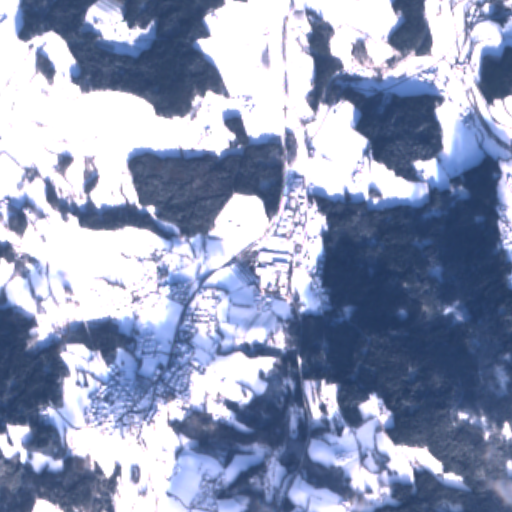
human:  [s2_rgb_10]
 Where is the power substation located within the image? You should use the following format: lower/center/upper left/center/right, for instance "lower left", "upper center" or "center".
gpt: The power substation is located in the center of the image.
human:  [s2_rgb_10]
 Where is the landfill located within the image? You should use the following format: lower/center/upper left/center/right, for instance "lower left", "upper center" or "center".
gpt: There is no landfill in the image.